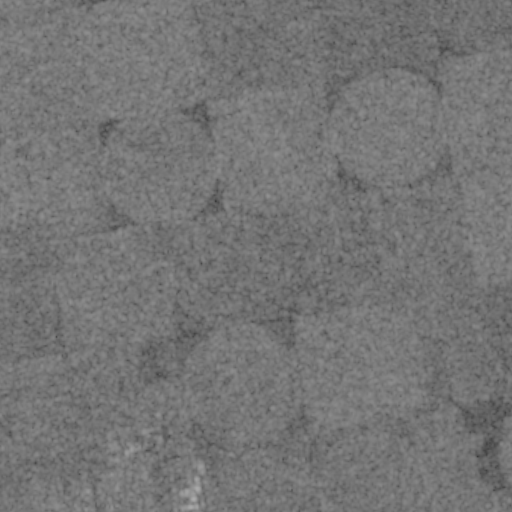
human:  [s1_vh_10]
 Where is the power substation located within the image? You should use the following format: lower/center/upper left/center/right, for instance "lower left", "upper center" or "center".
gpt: The power substation is located in the lower left of the image.
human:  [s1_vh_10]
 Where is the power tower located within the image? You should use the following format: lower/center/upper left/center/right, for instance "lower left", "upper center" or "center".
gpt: The power tower is located in the lower of the image.
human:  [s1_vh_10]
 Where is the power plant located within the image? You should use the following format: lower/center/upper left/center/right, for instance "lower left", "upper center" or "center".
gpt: There is no power plant in the image.

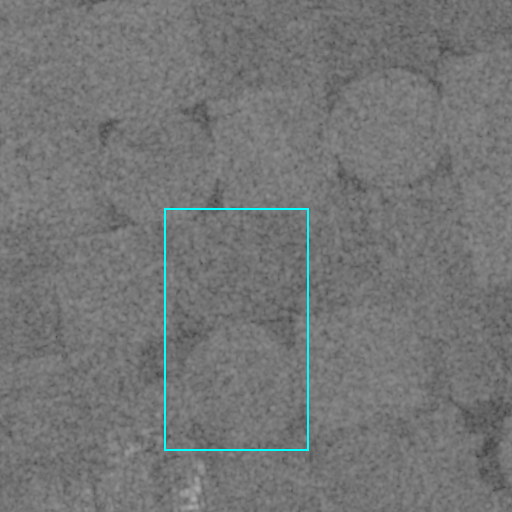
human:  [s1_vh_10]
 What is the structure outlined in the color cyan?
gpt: The structure outlined in cyan is a crop field.
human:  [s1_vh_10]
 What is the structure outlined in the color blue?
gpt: There is no blue outline.